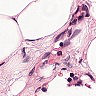
Metastatic tissue present: no